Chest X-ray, AP view. Patient: 63 years old, sex F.
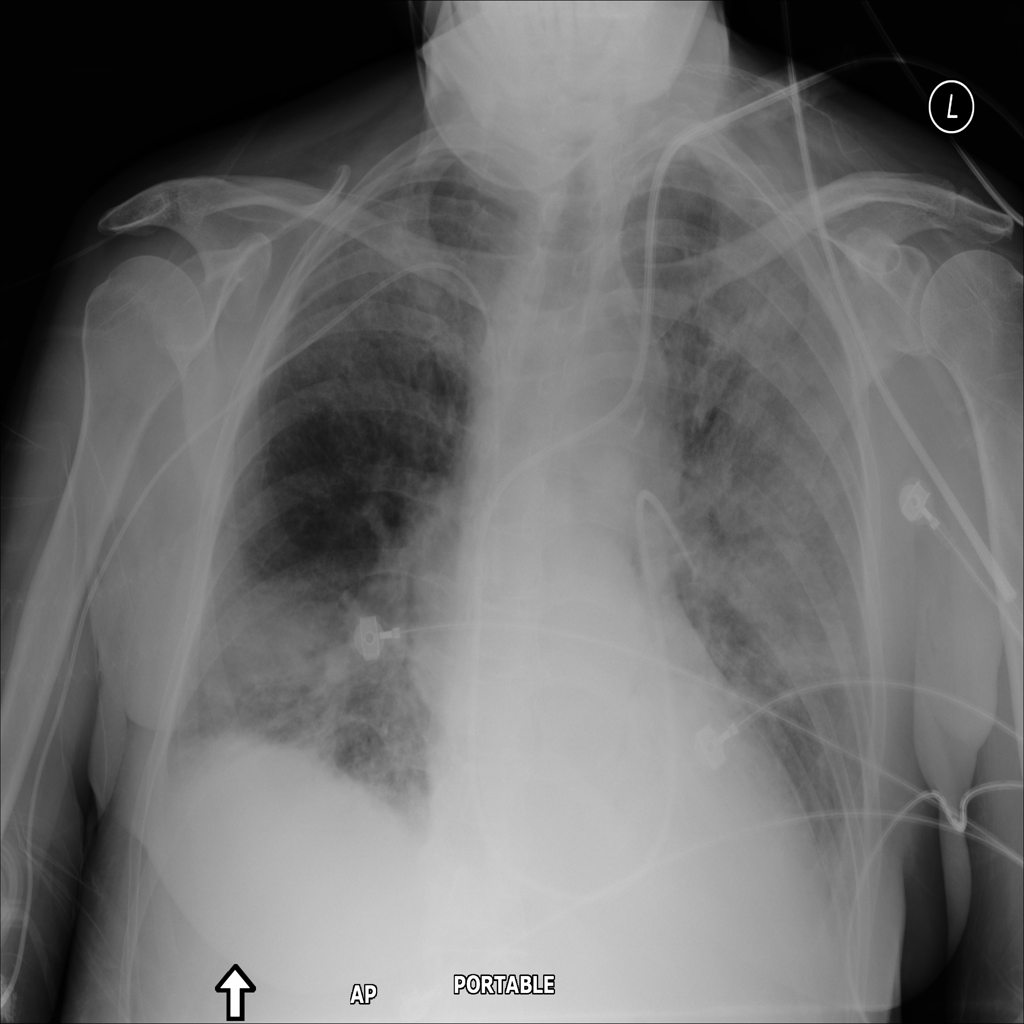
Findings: No Finding